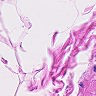
Metastatic tissue present: no